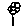
Label: flower